Aerial crown-view tile of a tropical tree (Barro Colorado Island, Panama), acquired 20240611:
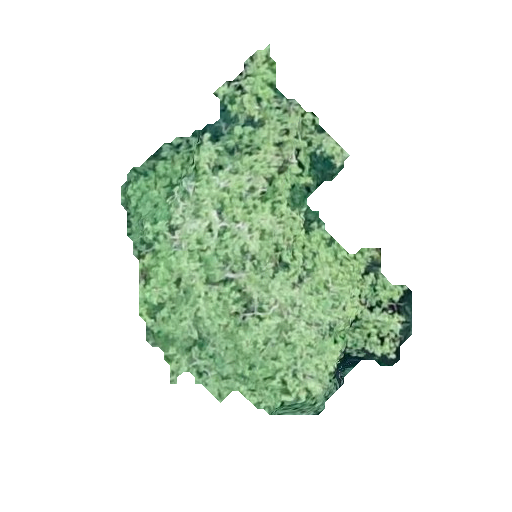
Species: Hieronyma alchorneoides
GBIF accepted scientific name: Hieronyma alchorneoides
Crown area: 97.508 m²